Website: walmart
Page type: billing-address
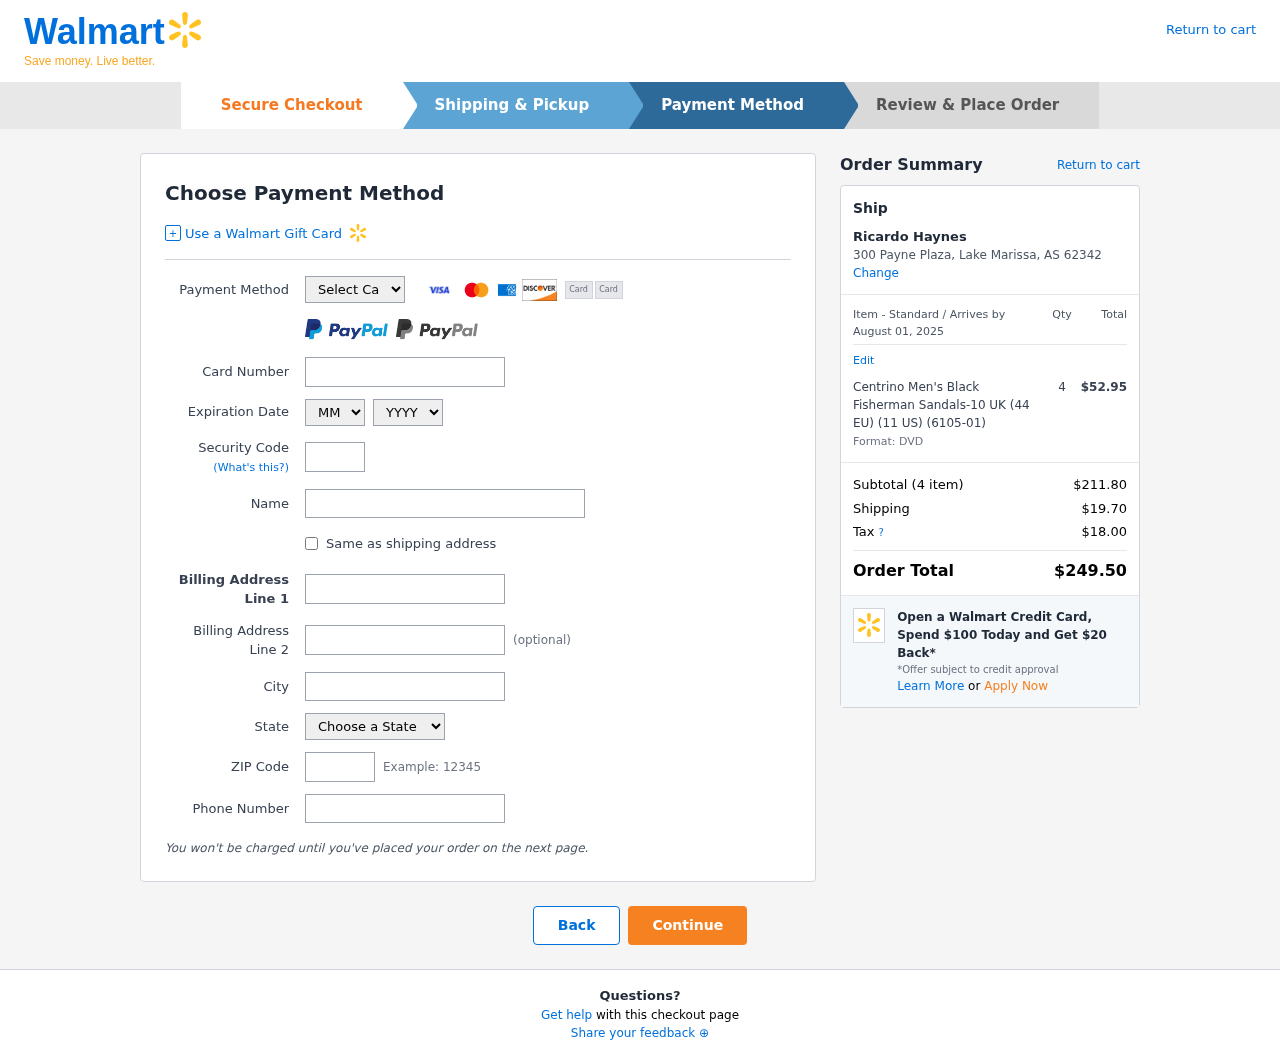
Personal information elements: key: PII_CARD_CVV
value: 660
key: PII_CARD_EXPIRY_MONTH
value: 09
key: PII_CARD_EXPIRY_YEAR
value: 28
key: PII_CARD_NUMBER
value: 4236 1727 9493 4799
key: PII_CARD_TYPE
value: Visa
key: PII_CITY
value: Lake Marissa
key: PII_CITY_STATE_ZIP
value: Lake Marissa, AS 62342
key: PII_FULLNAME
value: Ricardo Haynes
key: PII_PHONE
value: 4818312376
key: PII_POSTCODE
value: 62342
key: PII_STATE
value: AS
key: PII_STREET
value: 300 Payne Plaza
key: PII_FULLNAME2
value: Ricardo Haynes
Product elements: key: PRODUCT1_NAME
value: Centrino Men's Black Fisherman Sandals-10 UK (44 EU) (11 US) (6105-01)
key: PRODUCT1_PRICE
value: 52.95
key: PRODUCT1_QUANTITY
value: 4
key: PRODUCT1_DESC
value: Format: DVD
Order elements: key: ORDER_DELIVERY_DATE
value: August 01, 2025
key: ORDER_NUM_ITEMS
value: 4
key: ORDER_SUBTOTAL
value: $211.80
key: ORDER_SHIPPING_COST
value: $19.70
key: ORDER_TAX
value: $18.00
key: ORDER_TOTAL
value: $249.50